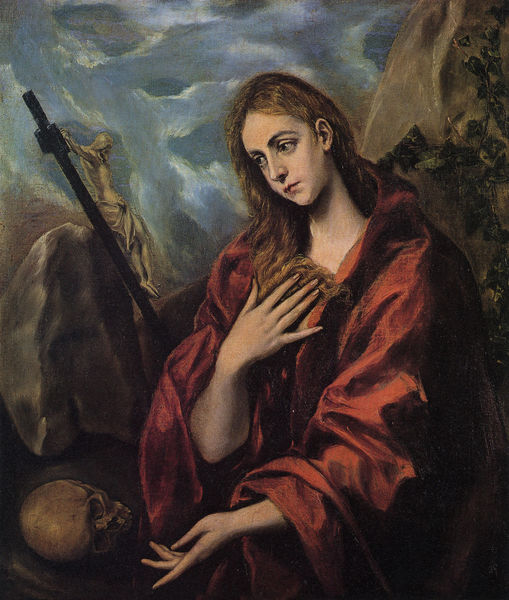
Titel: Die büßende Magdalena
Künstler: El Greco
Standort: Sitges
Institution: Museo del Cau Ferrat
Schlagwörter: baum, berg, blau, felsen, gemälde, gewitter, hand, haut, himmel, kopf, schatten, umhang, wolken, grün, mädchen, braun, fenster, finger, frau, geste, grau, haar, holz, licht, mund, nase, ohr, weiss, dame, rot, tuch, wolke, malerei, blond, arm, arme, augen, barock, falten, gesicht, lang, samt, schädel, stein, steine, tod, trauer, bildnis, hals, hände, porträt, öl, busch, gewand, haare, mantel, blatt, pflanze, pflanzen, locken, berge, fels, ausdruck, ölgemälde, unwetter, blue, hands, oil, red, white, women, black, dark, dress, face, female, golden, gray, hair, nose, painting, portrait, robe, woman, oil painting, brown, plant, faltenwurf, gewächs, vanitas, memento mori, vergänglichkeit, offen, lendentuch, kreuz, traurigkeit, gebet, ranke, korpus, profile, skelett, totenkopf, efeu, sad, christus, jesus, christlich, leiden, cloud, clouds, man, rock, rocks, sky, stone, tree, dramatik, andacht, ear, girl, head, mountain, young, kruzifix, death, eyes, spanish, heilige, light, night, gedenken, maria, büsserin, magdalena, totenschädel, erinnerung, gaze, maria magdalena, shadow, chin, coat, mouth, überlängt, el greco, biblisch, martyr, saint, cross, sculpture, demut, purpur, dead, storm, crucifixion, mary magdalene, helena, drapery, person, human, ivy, neck, kreut, ears, religion, gekreuzigter, cloth, fingers, einsiedler, christ, crucifix, teine, beautiful, lips, pale, cheek, elongated, hieronimus, mary, christianity, tan, greco, bible, gesture, aegyptiaca, gesenktes haupt, pflanzenranke, praying, bone, cemetary, skull, grave, helene, scull, nailed, leafs, apostle, magdalen, tomb, prisoner, sadness, jesus christ, resurrection, liebe, 1570, düster, od, brows, glaube, noes, nails, magdalene, graceful, israel, crist, holz falten, good friday, cranial, cruzifiction, magdelene, mortality, scall, sckall, isus, crucificiton, red cloak, tapfer, frau mit hoffnung, galube, kreus